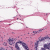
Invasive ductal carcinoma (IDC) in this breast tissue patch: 0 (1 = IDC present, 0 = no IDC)